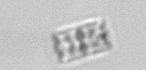
Label: Bacillariophyceae_morphotype1